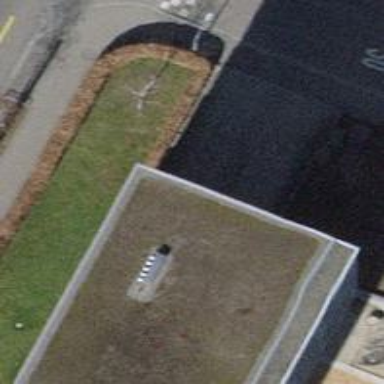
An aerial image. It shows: Parking entrance.